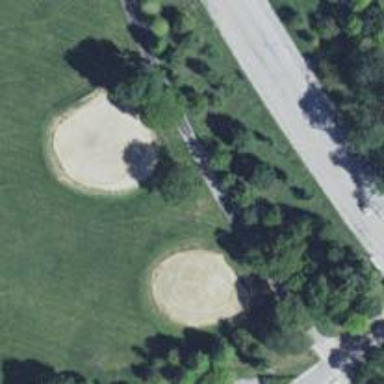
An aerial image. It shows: Baseball pitch for leisure and sports activities.